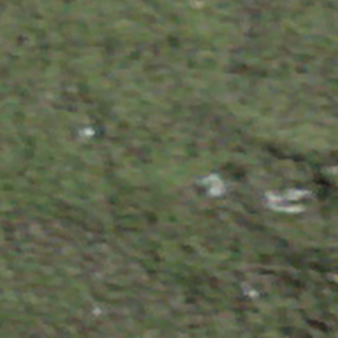
Label: other